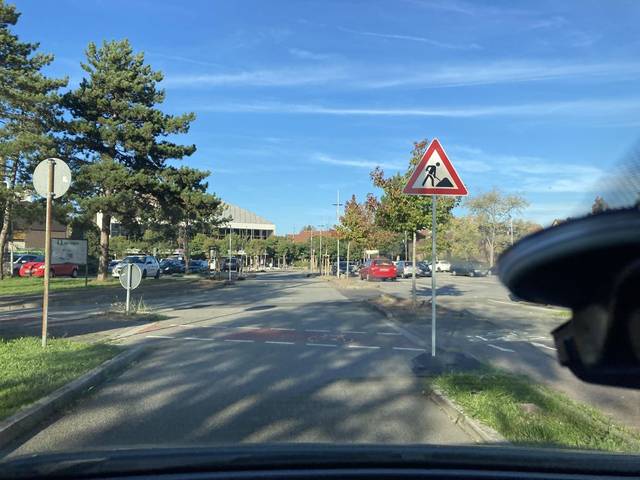
Region: Germany
Coordinates: 49.991, 8.425